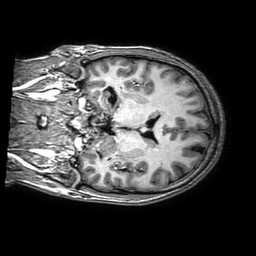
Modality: T1w
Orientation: coronal
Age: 62
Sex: male
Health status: ill
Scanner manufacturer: philips
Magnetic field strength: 3 T
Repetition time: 0.006629 s
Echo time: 0.002995 s